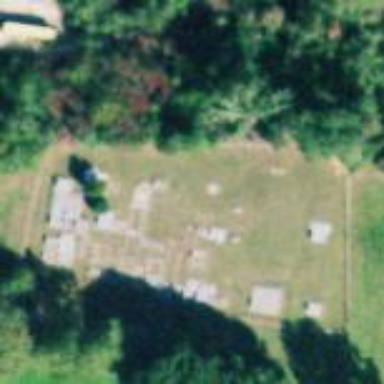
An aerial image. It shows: Cemetery.